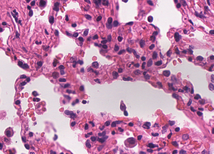
Tumor epithelial tissue: no
Tumor-associated stroma tissue: no
Normal tissue: yes